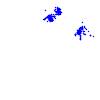
Particle: electron